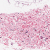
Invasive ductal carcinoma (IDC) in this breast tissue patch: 0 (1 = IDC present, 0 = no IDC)